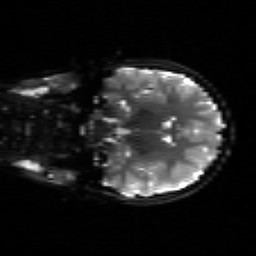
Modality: sbref
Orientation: coronal
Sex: male
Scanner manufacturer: siemens
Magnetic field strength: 3 T
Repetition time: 5 s
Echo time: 0.071 s